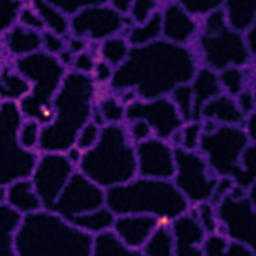
Label: Super-resolution ER image